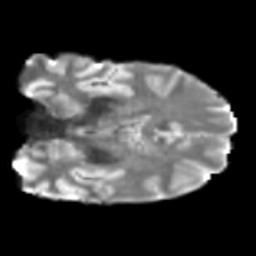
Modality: T2w
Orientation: coronal
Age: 46
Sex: male
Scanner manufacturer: siemens
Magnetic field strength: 3 T
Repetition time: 5 s
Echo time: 0.092 s